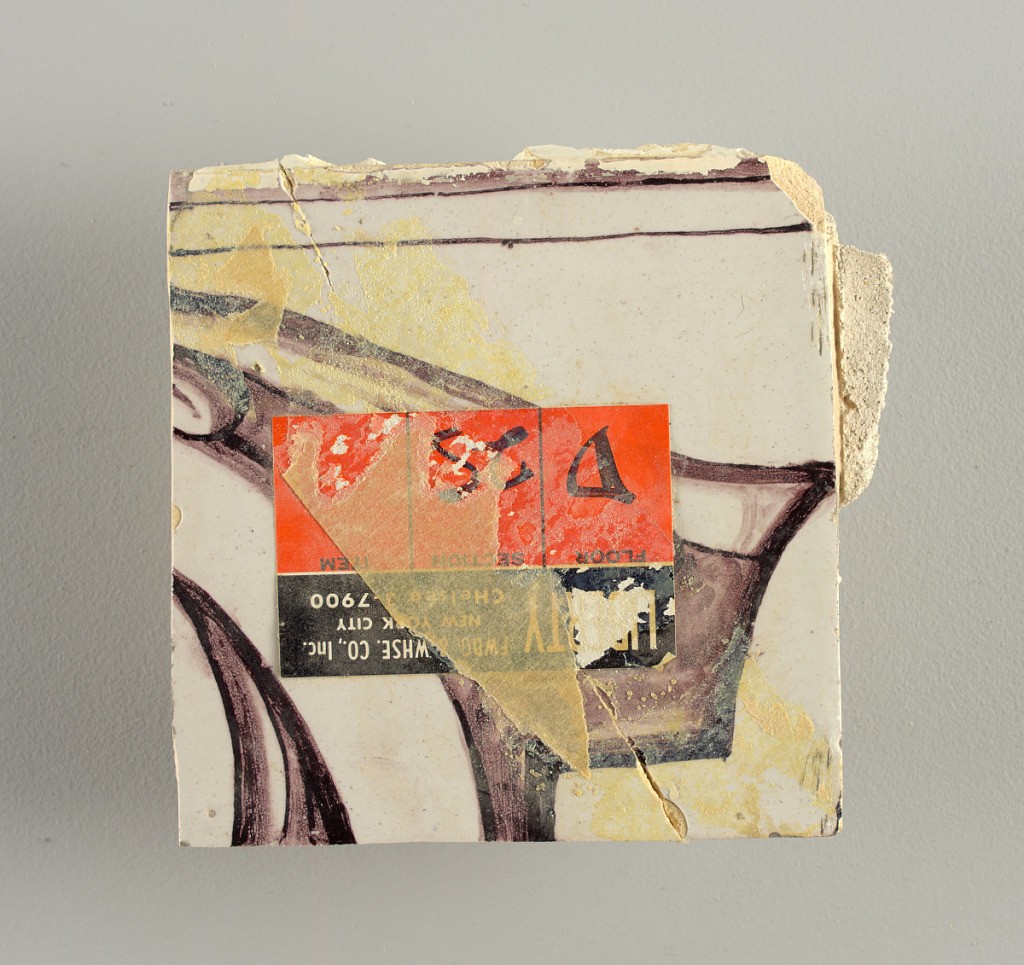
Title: Wall facing
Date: ca. 1725
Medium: tin-glazed earthenware, underglaze
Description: Running design for a frieze or a dado, composed of scrolls of foliage and strapwork, and four repeating motifs--a seated woman in a small upright oval medallion, a putto seated on a rocailled base, and strapwork in axial pattern.  The various panels, A to F, show various repeats of the same design, all being five tiles high and a varying number of tiles wide.